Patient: sex M, age 31
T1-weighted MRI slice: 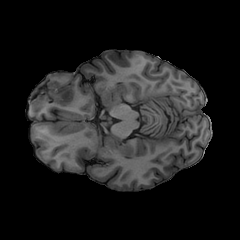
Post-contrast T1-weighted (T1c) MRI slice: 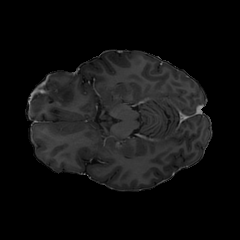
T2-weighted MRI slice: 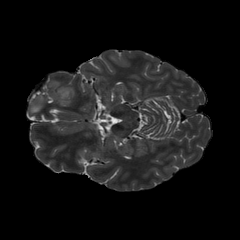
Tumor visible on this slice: yes
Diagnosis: Astrocytoma, IDH-mutant
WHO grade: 2